Question: Given a simple database such as this:

How could I retrieve an employees total number of sales from their current year given their starting date in a single query?
For example, an employee gets added with a start date of the 1st of March 2015. The period between the 1st of March 2015 - 28th of February 2016 is their first year, and the date between the 1st of March 2016 - 28th of February 2017 is year two etc.
So if a query was run on the 5th of March 2017, it would return the data between the 1st of March 2017 and the 5th of March 2017 because that is the current year. Similarly if the query was run on the 13th of February 2017 it would return all sales between the 1st of March 2016 to the 13th of Febuary 2017 because that would be their current year.
Currently, the only way I can get this working is by retrieving the started date for the employee in one query, taking the month and day from the year, checking if the date has already passed this year and then forming a new year start date that way. Such as this:
'''
//Get the year start date for the employee
$stmt = $dbh->prepare("select StartDate from employee where EmpID = ?");
$stmt->execute(array($empID));
$employee = $stmt->fetch(PDO::FETCH_ASSOC);
$dateArray = explode("-", $employee['StartDate']);
//If the current month and day is greater than the start date then its not been the end of the year, so the start year is the current year -1
//If not then it has not gone past the end of the year, and the start year is same as the current year.
if (date('m') <= $dateArray[1] && date('d') <= $dateArray[2]){
$yearStart = (date('Y')-1)."-".$dateArray[1]."-".$dateArray[2];
}else{
$yearStart = date('Y')."-".$dateArray[1]."-".$dateArray[2];
}
'''
Then I could query the database again to retrieve all sales from the generated year start.
The above works, but is it possible to get this into a single MySQL query?
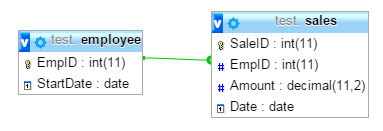
Answer: This is somewhat complicated date arithmetic. You need to compare the month/day of the sales date to the month/day of the start date. Then, you need to determine if the year needs to be the current year or the previous year.
The following expresses this logic, assuming that the sales dates are not in the future:
'''
select e.empId, count(*), sum(amount)
from employee e join
sales s
on e.empId = s.empId
where (date_format(now(), '%m-%d') >= date_format(e.startdate, '%m-%d') and
s.date >= str_to_date(concat_ws('-', year(now()), month(e.startdate), day(e.startdate))
) or
(date_format(now(), '%m-%d') < date_format(e.startdate, '%m-%d')
s.date >= str_to_date(concat_ws('-', year(now()) - 1, month(e.startdate), day(e.startdate))
)
group by e.empId
'''